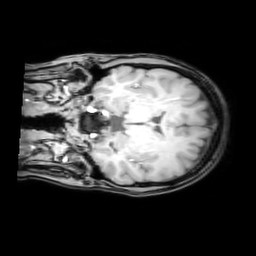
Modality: T1w
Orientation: coronal
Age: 23
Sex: female
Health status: healthy
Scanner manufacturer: philips
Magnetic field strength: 3 T
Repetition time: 0.012 s
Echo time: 0.0037 s